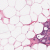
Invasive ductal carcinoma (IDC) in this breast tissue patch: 0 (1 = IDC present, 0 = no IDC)